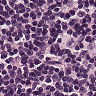
Metastatic tissue present: no